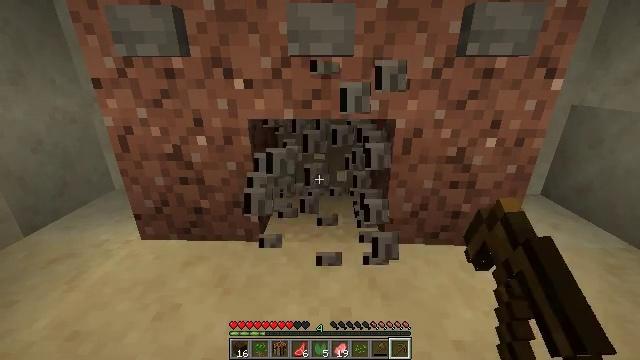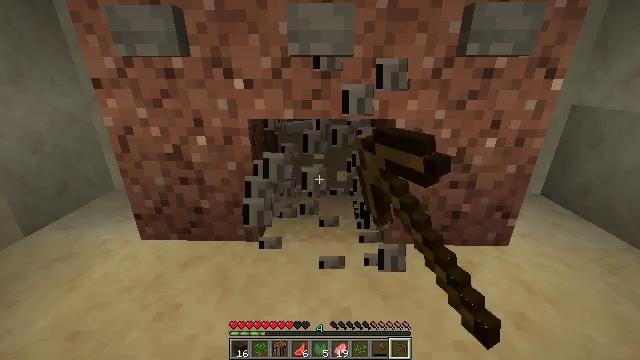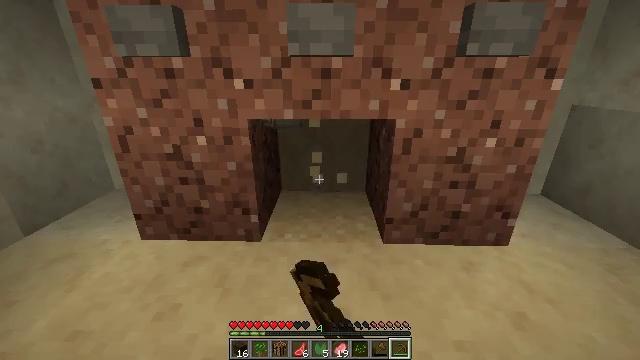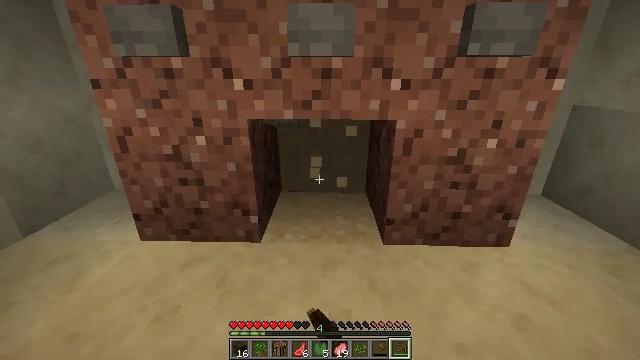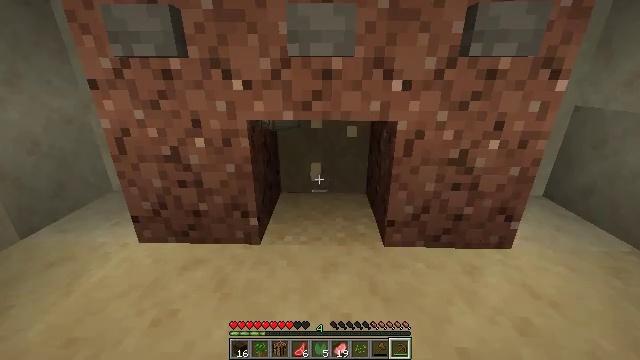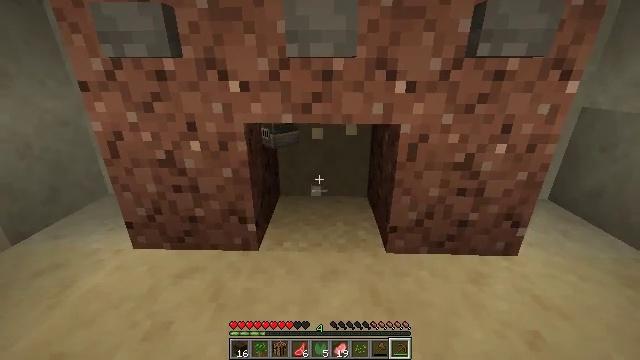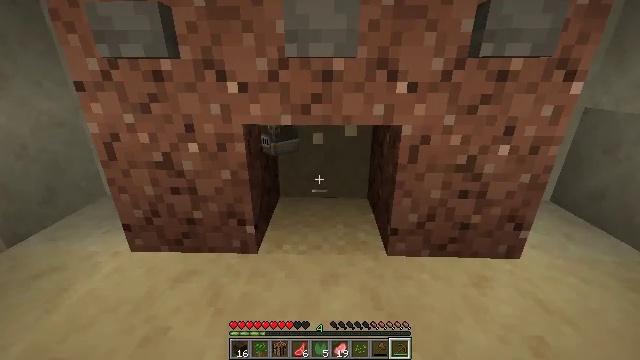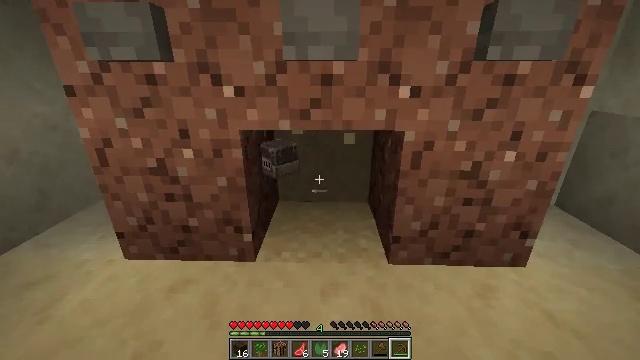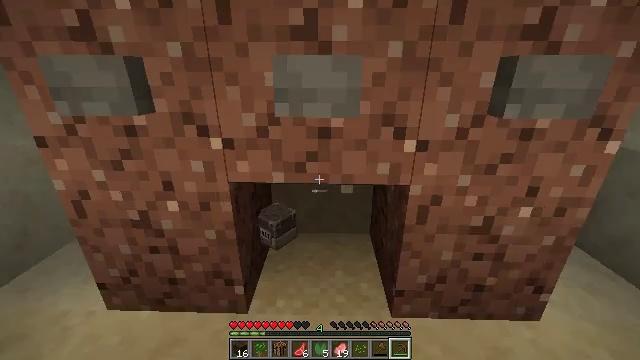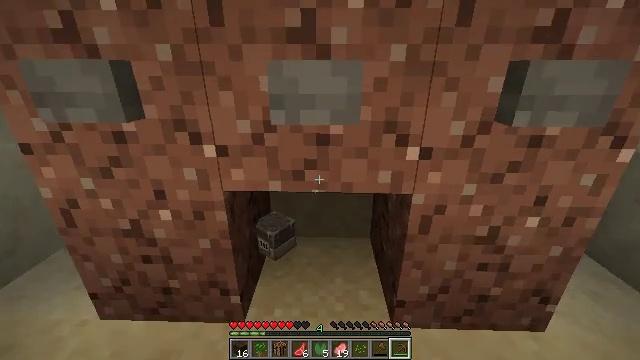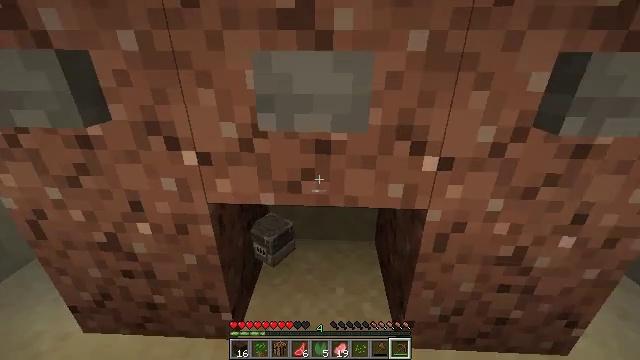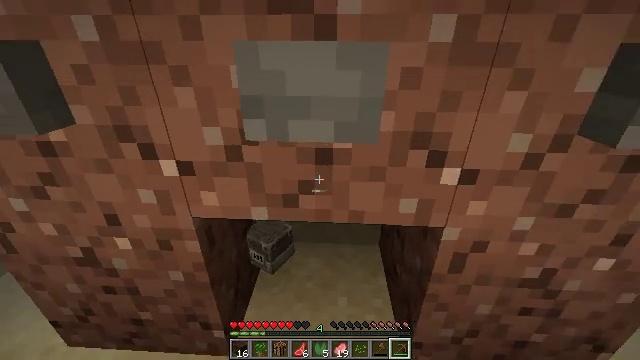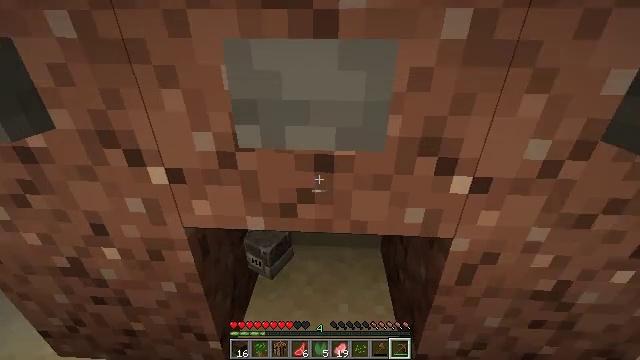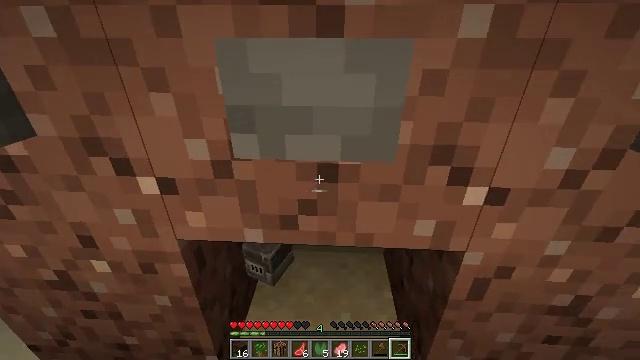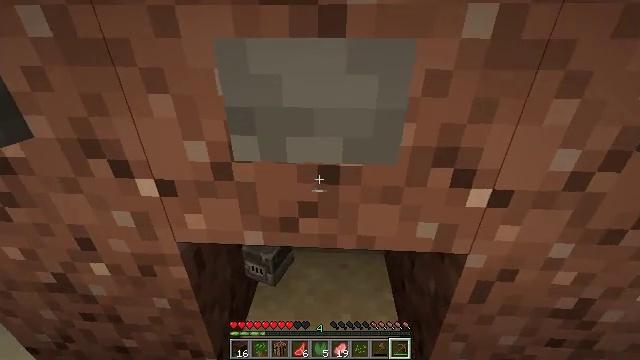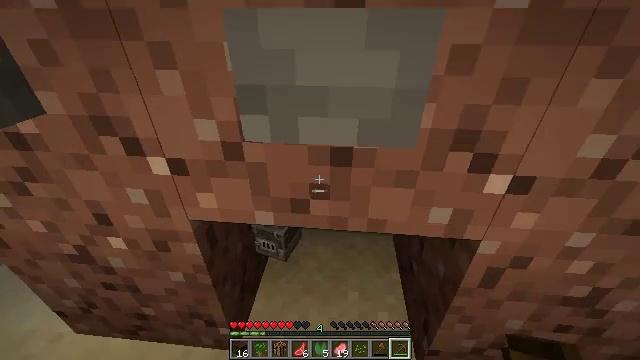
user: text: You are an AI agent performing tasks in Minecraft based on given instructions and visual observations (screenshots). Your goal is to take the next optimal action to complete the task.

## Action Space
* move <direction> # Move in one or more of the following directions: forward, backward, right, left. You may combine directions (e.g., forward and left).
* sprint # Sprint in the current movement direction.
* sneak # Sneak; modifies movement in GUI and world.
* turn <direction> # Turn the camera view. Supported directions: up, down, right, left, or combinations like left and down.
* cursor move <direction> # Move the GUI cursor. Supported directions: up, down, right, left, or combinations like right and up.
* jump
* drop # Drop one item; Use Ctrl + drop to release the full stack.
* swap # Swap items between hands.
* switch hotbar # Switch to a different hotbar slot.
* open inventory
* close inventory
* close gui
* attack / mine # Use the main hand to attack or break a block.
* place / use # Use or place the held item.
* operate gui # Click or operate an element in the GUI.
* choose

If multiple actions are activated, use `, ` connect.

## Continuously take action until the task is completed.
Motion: motion action
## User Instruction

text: Break the potted cactus to collect it.
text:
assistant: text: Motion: sneak, attack / mine
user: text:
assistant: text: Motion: sneak, attack / mine
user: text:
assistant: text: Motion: move forward, sneak, attack / mine
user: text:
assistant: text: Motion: move forward, sneak
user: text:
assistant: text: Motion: move forward, sneak
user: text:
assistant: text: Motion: move forward
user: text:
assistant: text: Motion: move forward
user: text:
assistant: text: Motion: move forward
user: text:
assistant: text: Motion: move forward
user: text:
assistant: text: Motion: move forward, turn down
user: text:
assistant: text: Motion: turn down
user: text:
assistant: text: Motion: no_op
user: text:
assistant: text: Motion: no_op
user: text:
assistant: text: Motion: no_op
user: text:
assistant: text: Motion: turn left and down
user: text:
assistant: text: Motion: turn left and down
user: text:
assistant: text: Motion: no_op
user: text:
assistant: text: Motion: move forward, turn down
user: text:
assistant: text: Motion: move forward
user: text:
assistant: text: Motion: move forward
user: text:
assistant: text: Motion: no_op
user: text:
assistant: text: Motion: no_op
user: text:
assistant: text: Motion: no_op
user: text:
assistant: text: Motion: move back
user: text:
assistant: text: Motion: move back, turn right and up
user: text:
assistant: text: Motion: move back, turn right and up
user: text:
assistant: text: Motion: move back, turn right and up
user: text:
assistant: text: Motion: move back, turn right and up
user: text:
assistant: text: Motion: turn right and up
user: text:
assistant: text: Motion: turn right and up